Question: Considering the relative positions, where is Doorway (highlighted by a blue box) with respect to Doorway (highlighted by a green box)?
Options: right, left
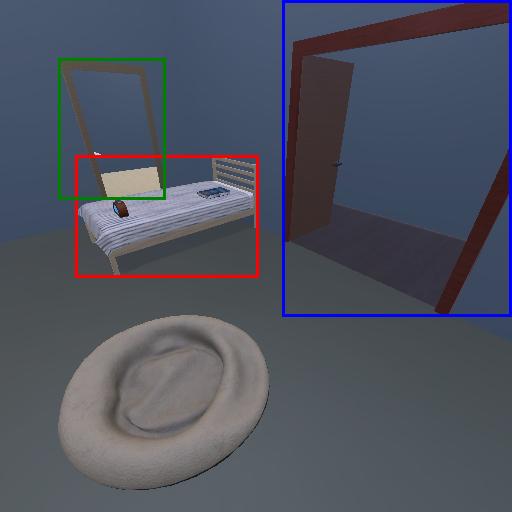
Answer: right